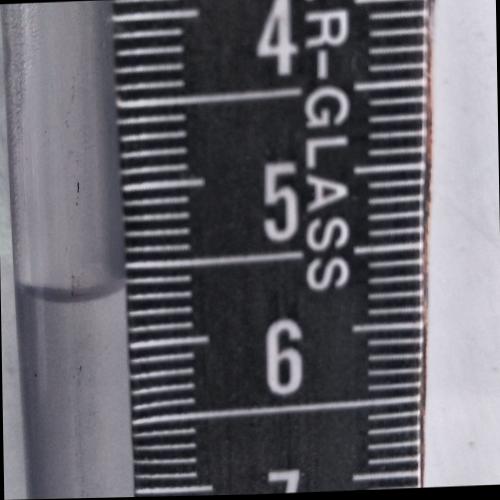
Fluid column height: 5.7 cm